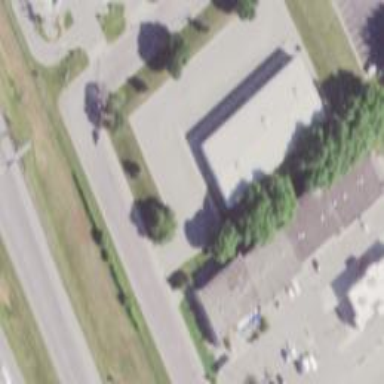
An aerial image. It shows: Building.